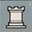
Piece: wR